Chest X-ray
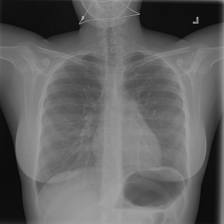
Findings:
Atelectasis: negative
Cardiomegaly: negative
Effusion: negative
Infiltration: negative
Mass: negative
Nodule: negative
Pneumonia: negative
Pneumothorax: negative
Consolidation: negative
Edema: negative
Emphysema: negative
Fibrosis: negative
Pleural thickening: negative
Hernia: negative